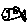
Label: fish